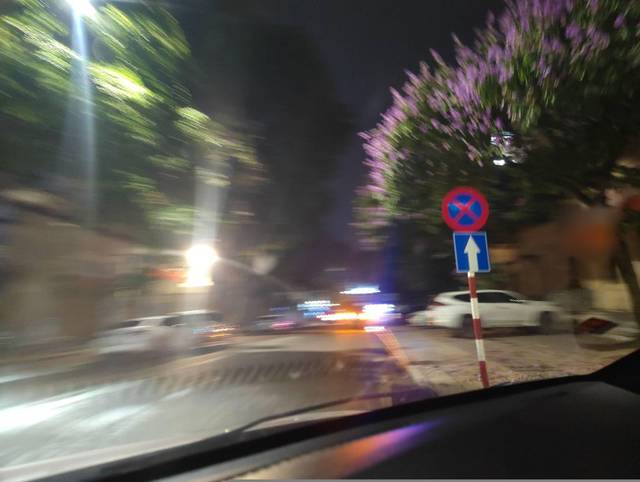
Region: Vietnam
Coordinates: 21.022, 105.843